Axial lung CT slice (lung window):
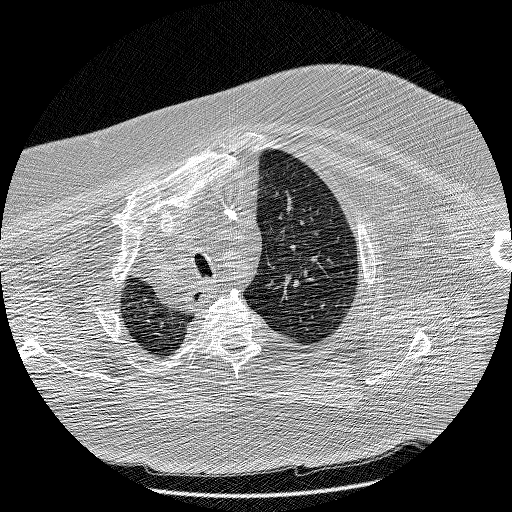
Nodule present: no